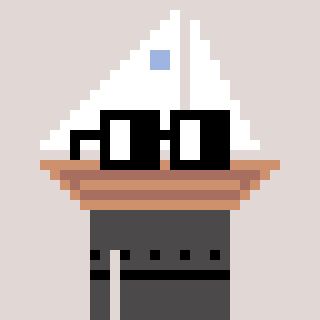
a pixel art character with square black glasses, a sailboat-shaped head and a grayscale-colored body on a warm background